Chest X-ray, PA view. Patient: 56 years old, sex F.
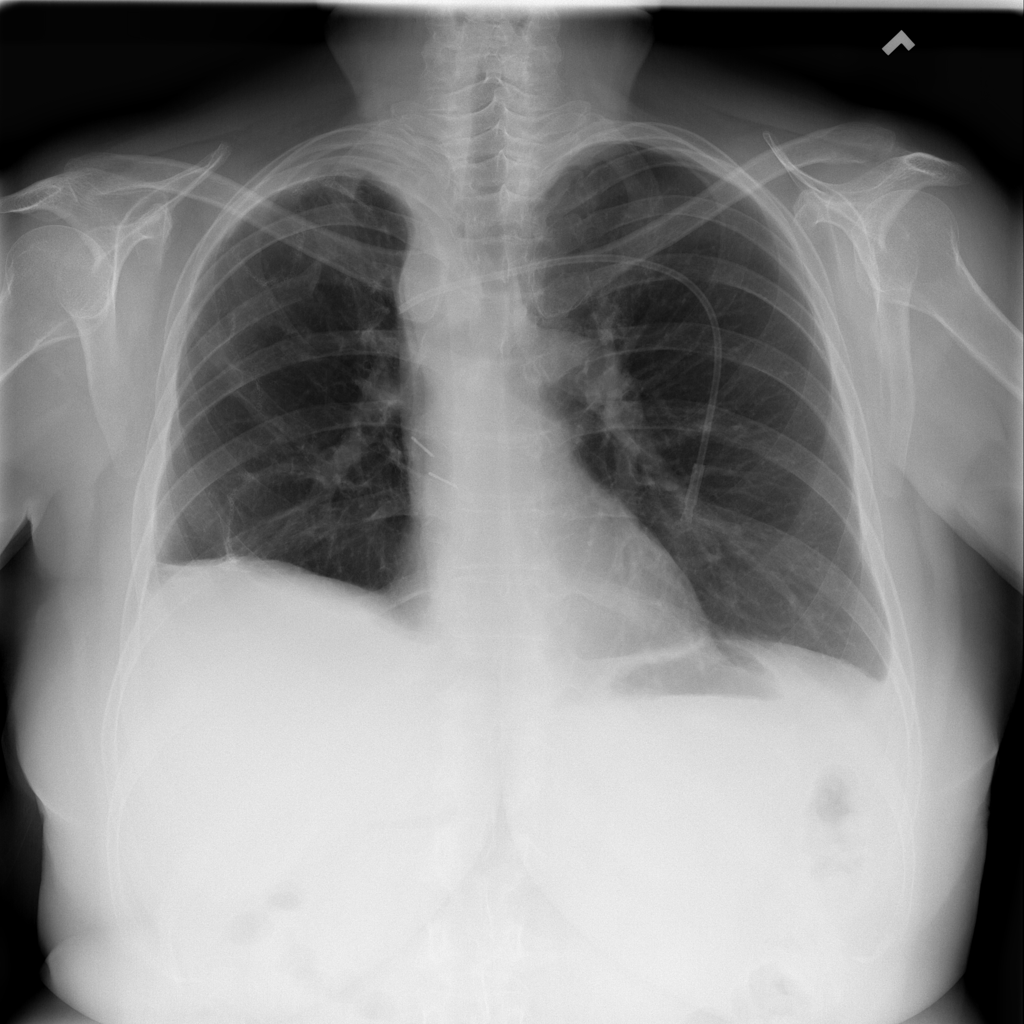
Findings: Fibrosis